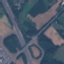
Land use / land cover: Highway